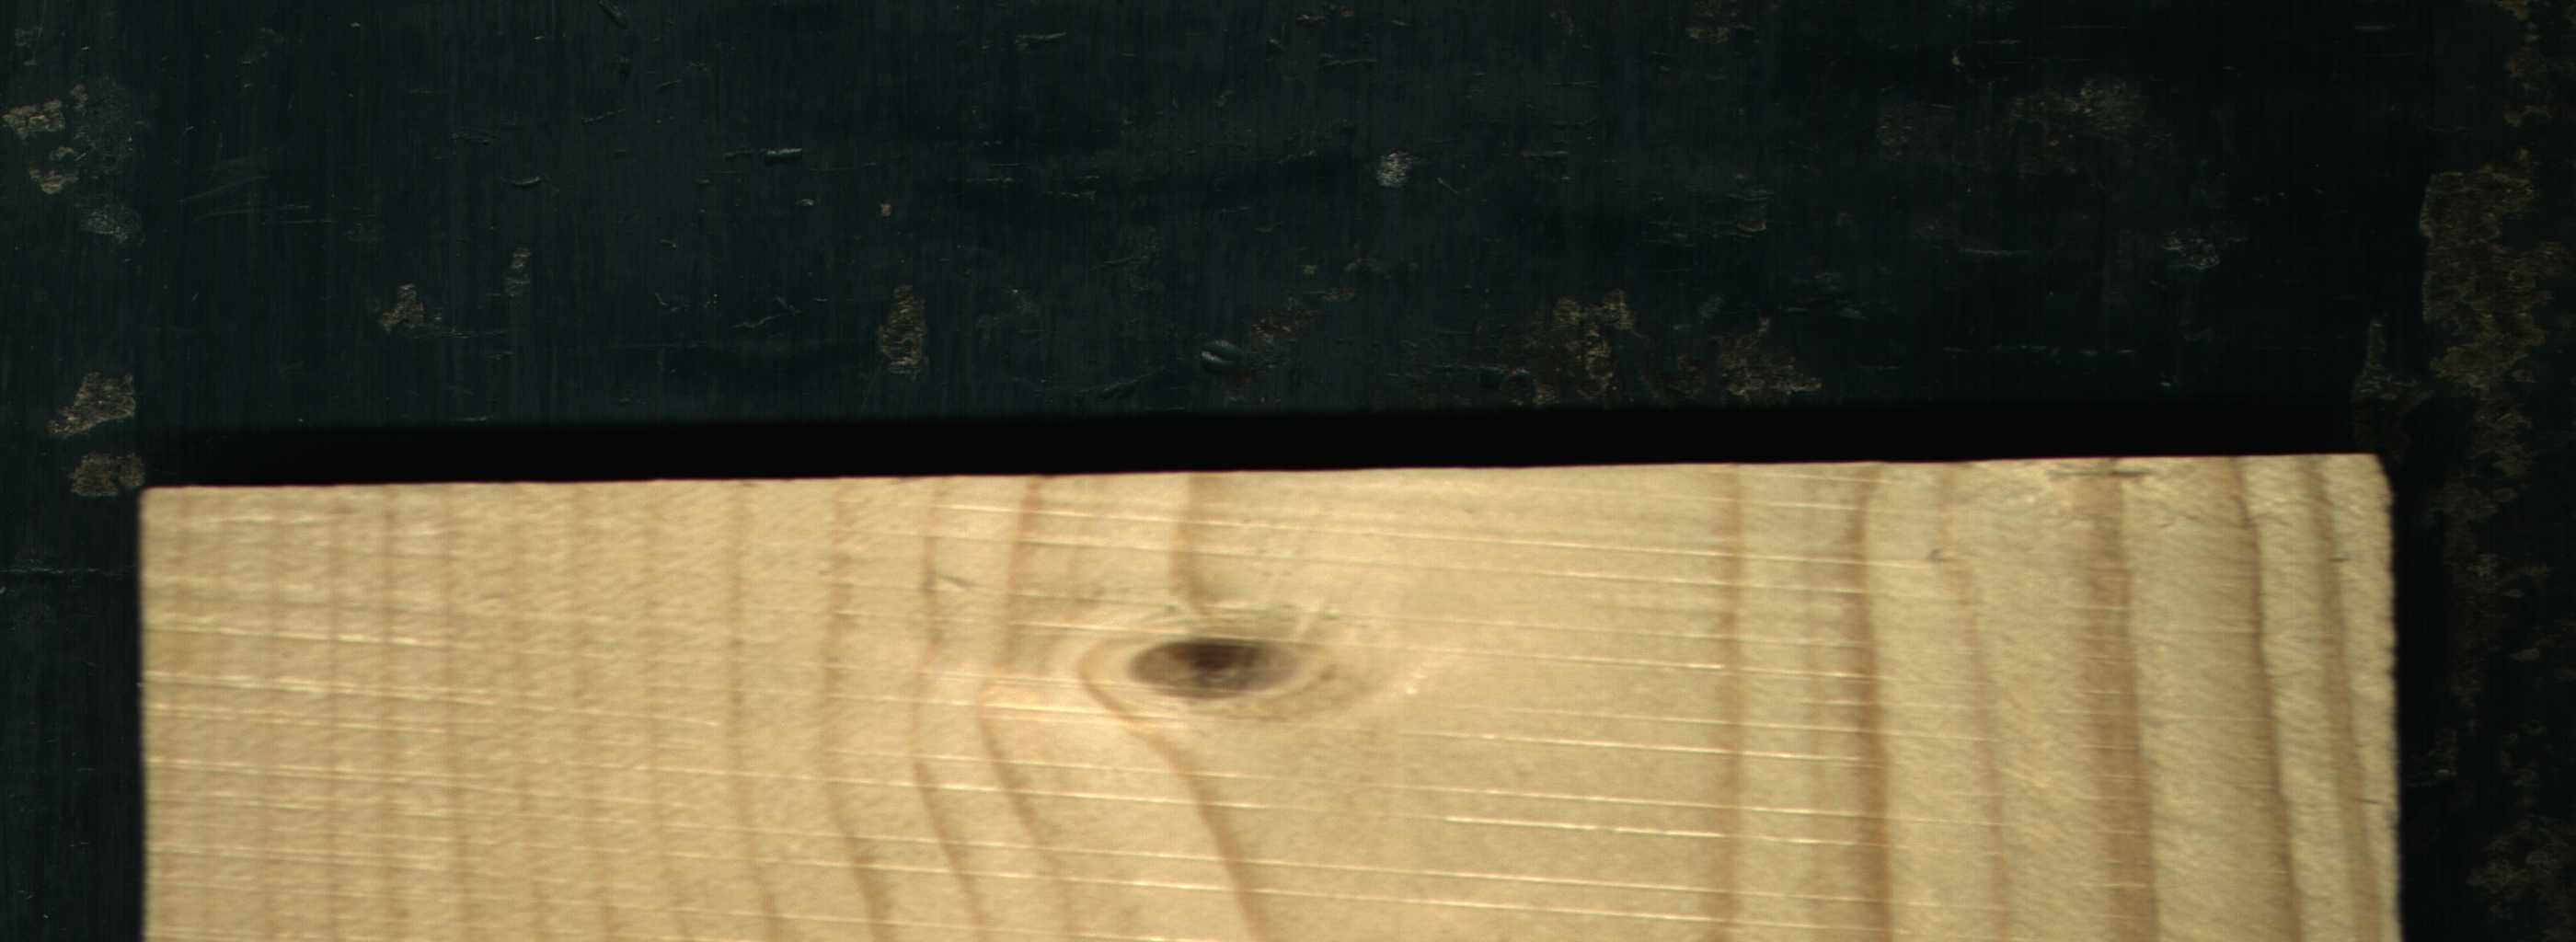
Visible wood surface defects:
Live_Knot